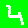
Digit: 4